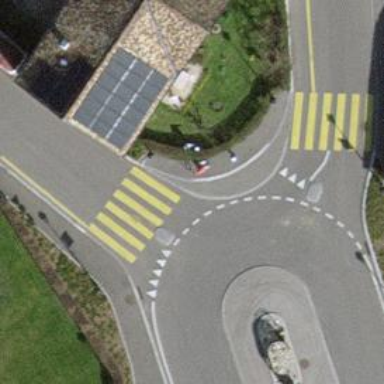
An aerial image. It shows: Uncontrolled road crossing.